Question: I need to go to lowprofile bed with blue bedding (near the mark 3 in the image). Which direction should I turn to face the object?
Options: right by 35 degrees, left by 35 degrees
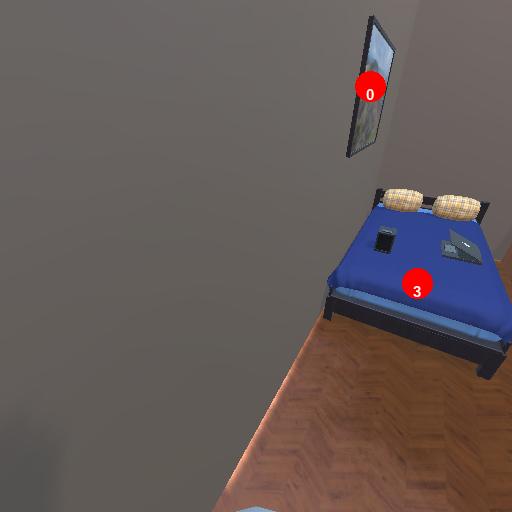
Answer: right by 35 degrees